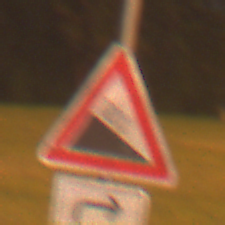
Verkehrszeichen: Gefaelle10
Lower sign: RichtungsangabeDurchPfeile5
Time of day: Night
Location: Outdoor (Suburban)
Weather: PartlyCloudy
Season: NotSpecified
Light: Artificial